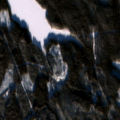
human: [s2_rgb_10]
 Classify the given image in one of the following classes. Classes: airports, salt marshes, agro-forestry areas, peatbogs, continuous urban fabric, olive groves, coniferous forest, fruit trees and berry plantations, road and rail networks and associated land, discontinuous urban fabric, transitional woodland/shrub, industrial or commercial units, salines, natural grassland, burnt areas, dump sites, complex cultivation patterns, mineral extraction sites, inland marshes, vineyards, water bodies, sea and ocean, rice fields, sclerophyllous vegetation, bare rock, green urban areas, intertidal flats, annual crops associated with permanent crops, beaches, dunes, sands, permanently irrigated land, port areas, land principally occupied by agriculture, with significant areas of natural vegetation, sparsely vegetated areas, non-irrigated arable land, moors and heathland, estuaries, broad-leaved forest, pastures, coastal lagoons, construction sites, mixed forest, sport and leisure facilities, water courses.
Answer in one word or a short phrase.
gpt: coniferous forest, water bodies